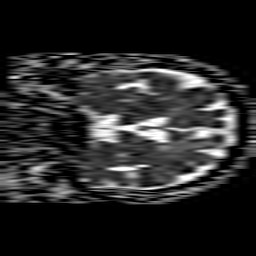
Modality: ADC
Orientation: coronal
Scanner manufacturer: philips
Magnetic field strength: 1.5 T
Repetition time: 3.882 s
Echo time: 0.09873 s